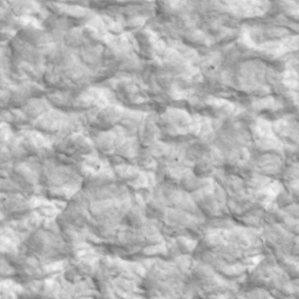
Label: non_frost